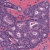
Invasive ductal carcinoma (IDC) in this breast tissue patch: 0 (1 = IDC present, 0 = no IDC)